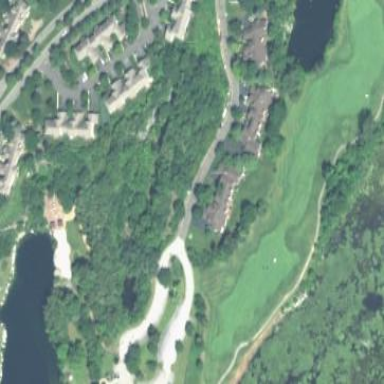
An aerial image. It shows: Rough grassy area used for golf.